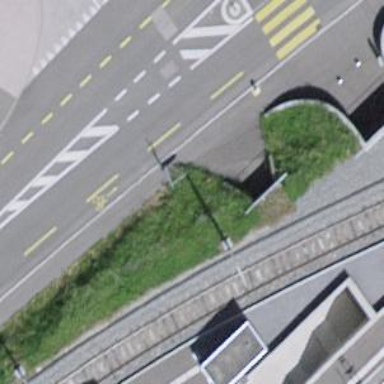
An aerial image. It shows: Retaining wall.